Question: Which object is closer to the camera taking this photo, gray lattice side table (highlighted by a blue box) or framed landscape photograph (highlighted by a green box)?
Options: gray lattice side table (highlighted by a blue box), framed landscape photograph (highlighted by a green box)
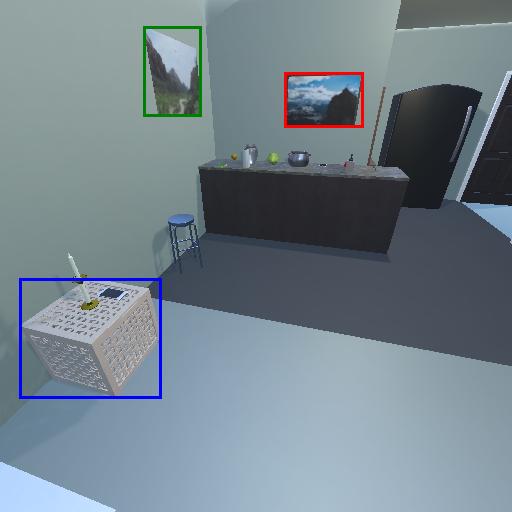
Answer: gray lattice side table (highlighted by a blue box)